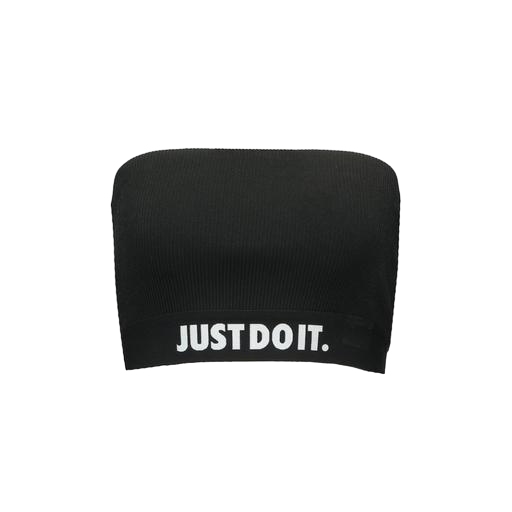
black bandeau top, black women's matte bandeau top, bandeau top, white background